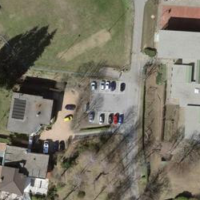
EUNIS habitat code: 55
Species observed at this site:
Poecile palustris
Phylloscopus collybita
Cyanistes caeruleus
Parus major
Erithacus rubecula
Dendrocopos major
Certhia familiaris
Sitta europaea
Teucrium scorodonia
Fringilla coelebs
Aegithalos caudatus
Buteo buteo
Spinus spinus